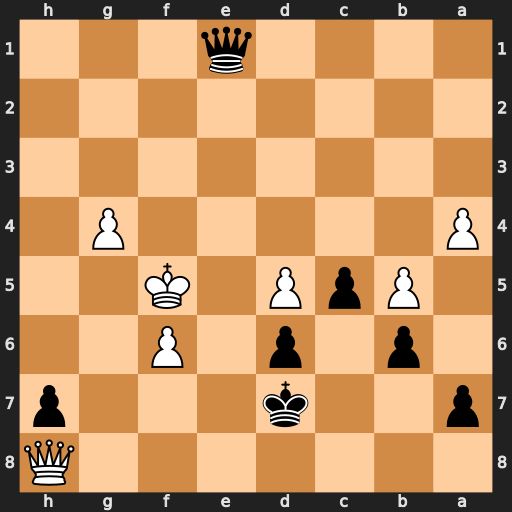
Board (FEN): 7Q/p2k3p/1p1p1P2/1PpP1K2/P5P1/8/8/4q3
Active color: b
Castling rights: -
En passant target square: -
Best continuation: Qe5#